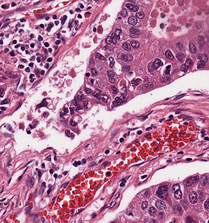
Tumor epithelial tissue: yes
Tumor-associated stroma tissue: yes
Normal tissue: no